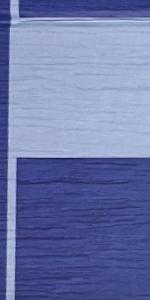
Label: Empty